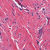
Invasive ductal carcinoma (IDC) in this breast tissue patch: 0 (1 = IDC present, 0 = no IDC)